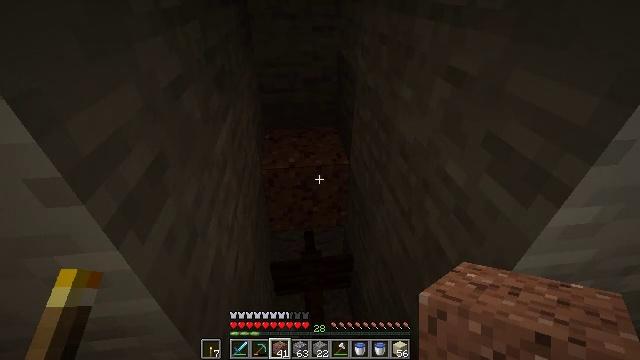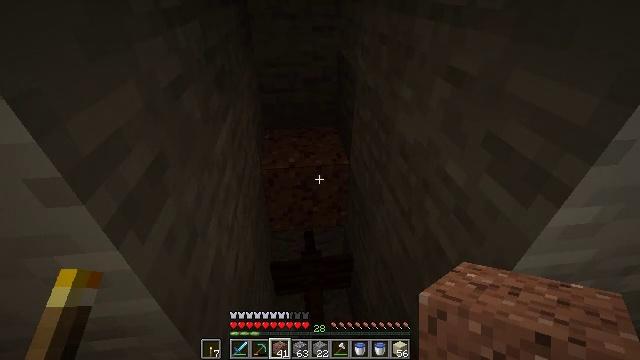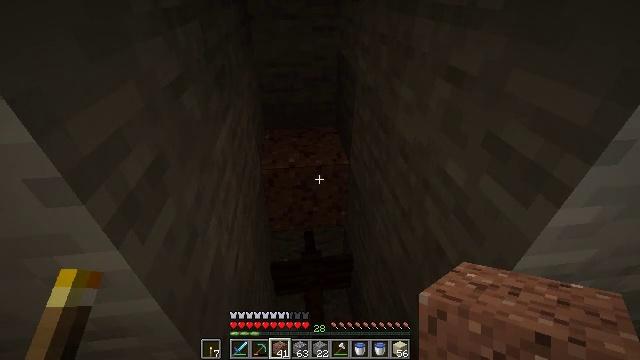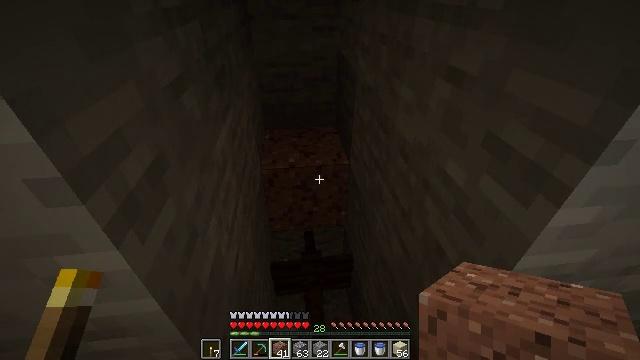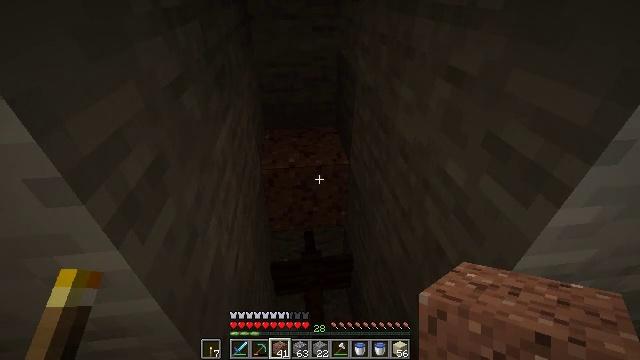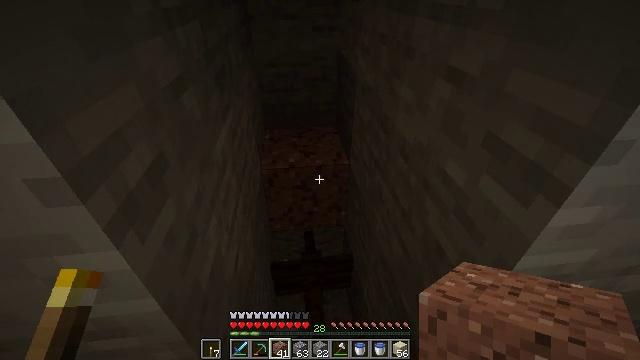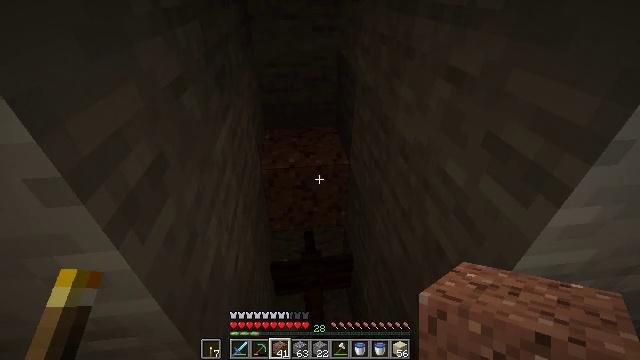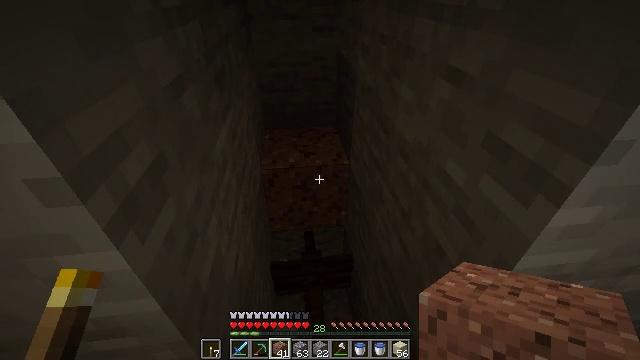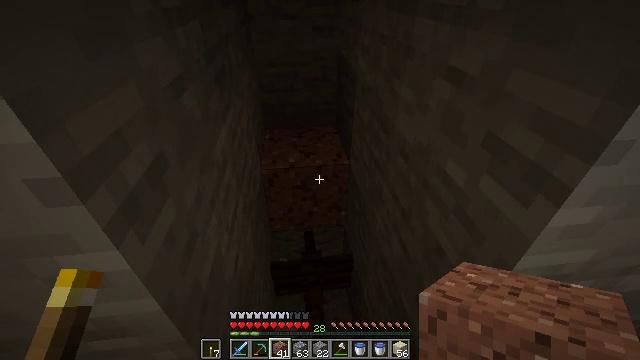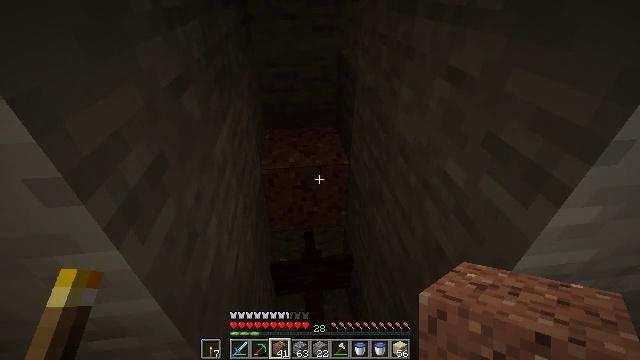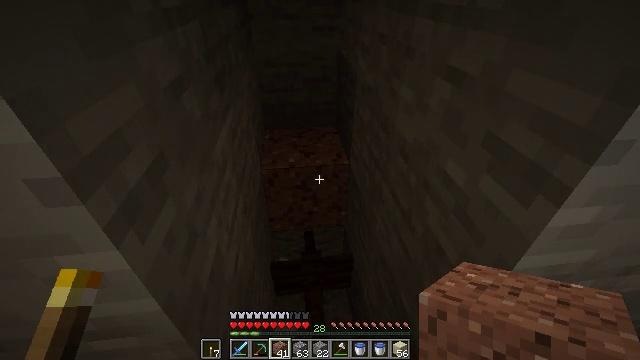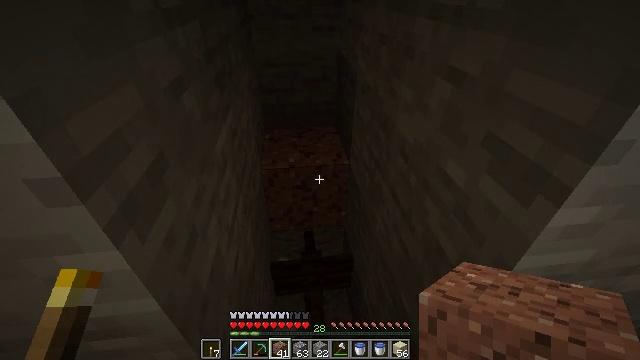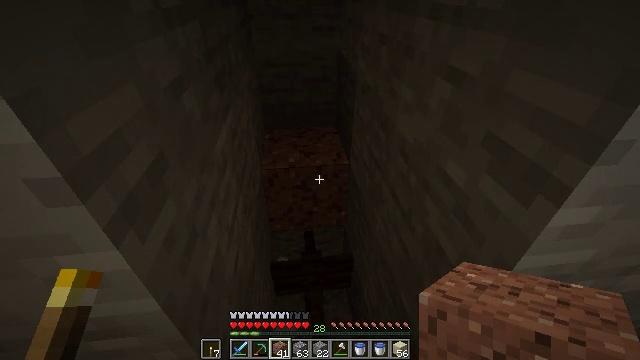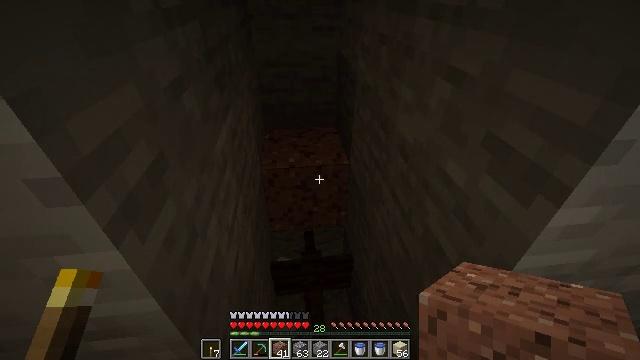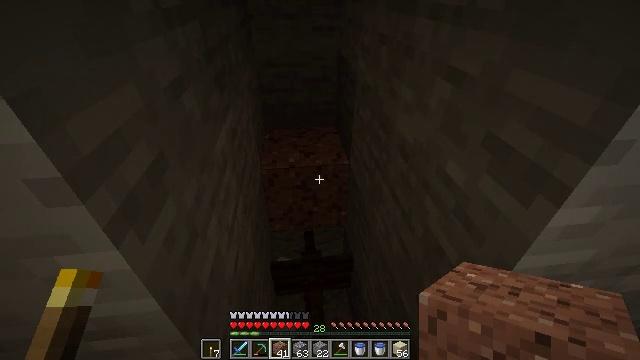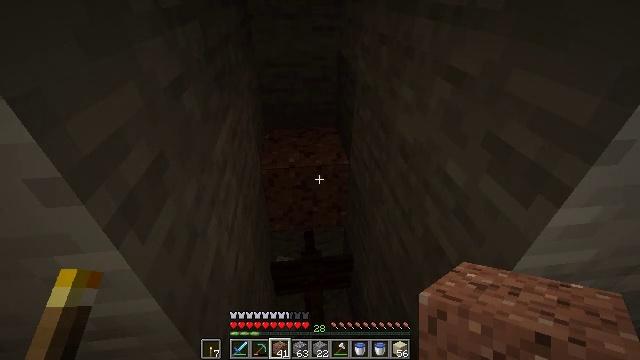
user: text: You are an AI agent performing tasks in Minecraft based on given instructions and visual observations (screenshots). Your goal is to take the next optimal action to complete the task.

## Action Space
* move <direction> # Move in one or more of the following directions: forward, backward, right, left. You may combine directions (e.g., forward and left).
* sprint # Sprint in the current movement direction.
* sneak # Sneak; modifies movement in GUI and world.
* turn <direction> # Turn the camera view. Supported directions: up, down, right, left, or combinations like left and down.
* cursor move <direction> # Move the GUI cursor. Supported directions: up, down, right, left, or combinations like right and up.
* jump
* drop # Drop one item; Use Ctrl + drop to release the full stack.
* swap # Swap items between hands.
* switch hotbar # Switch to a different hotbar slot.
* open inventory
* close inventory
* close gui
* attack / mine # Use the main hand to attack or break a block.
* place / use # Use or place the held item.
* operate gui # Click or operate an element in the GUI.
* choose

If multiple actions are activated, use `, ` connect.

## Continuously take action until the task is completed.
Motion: motion action
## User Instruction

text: Gather the sandstone slab from its placement.
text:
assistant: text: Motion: no_op
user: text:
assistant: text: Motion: no_op
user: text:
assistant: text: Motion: no_op
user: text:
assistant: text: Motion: no_op
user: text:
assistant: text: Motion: no_op
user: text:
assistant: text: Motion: no_op
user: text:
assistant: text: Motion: no_op
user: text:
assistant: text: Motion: no_op
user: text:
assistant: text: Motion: no_op
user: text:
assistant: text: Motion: no_op
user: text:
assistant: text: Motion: no_op
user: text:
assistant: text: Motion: no_op
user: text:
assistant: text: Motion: no_op
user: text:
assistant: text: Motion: no_op
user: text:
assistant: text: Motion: no_op
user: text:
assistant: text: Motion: no_op
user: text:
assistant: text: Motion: no_op
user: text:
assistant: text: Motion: no_op
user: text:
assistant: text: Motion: no_op
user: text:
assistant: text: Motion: no_op
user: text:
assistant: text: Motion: no_op
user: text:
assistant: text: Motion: no_op
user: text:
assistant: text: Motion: no_op
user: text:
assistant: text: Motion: no_op
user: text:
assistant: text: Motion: no_op
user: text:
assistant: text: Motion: no_op
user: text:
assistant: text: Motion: no_op
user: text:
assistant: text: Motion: no_op
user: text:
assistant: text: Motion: no_op
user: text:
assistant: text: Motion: no_op